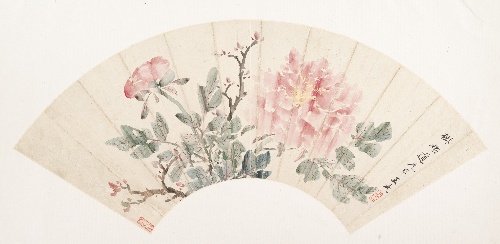
Title: 清   王武   牡丹圖   扇面|Peony
Artist: Wang Wu
Artist bio: Chinese, 1632–1690
Date: late 17th century
Object type: Folding fan mounted as an album leaf
Classification: Paintings
Medium: Folding fan mounted as an album leaf; ink and color on paper
Culture: China
Period: Qing dynasty (1644–1911)
Dimensions: 6 3/4 x 20 1/8 in. (17.1 x 51.1 cm)
Department: Asian Art
Credit line: Bequest of John M. Crawford Jr., 1988
Accession year: 1989
Repository: Metropolitan Museum of Art, New York, NY
Tags: Peonies